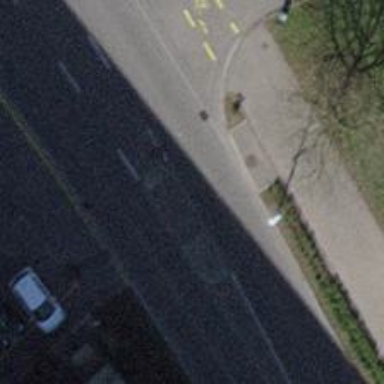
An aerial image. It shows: Unmarked crossing on the road.